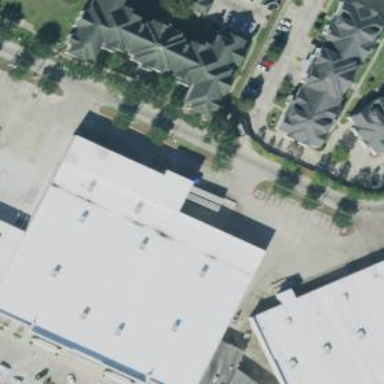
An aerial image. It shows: Retail building.